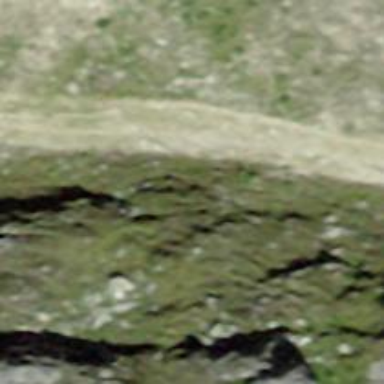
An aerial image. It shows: Rocky path.